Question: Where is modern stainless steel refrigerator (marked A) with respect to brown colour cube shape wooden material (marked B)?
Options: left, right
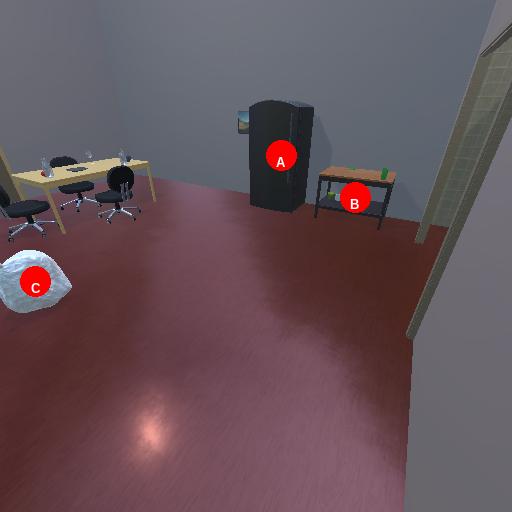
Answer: left